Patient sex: F
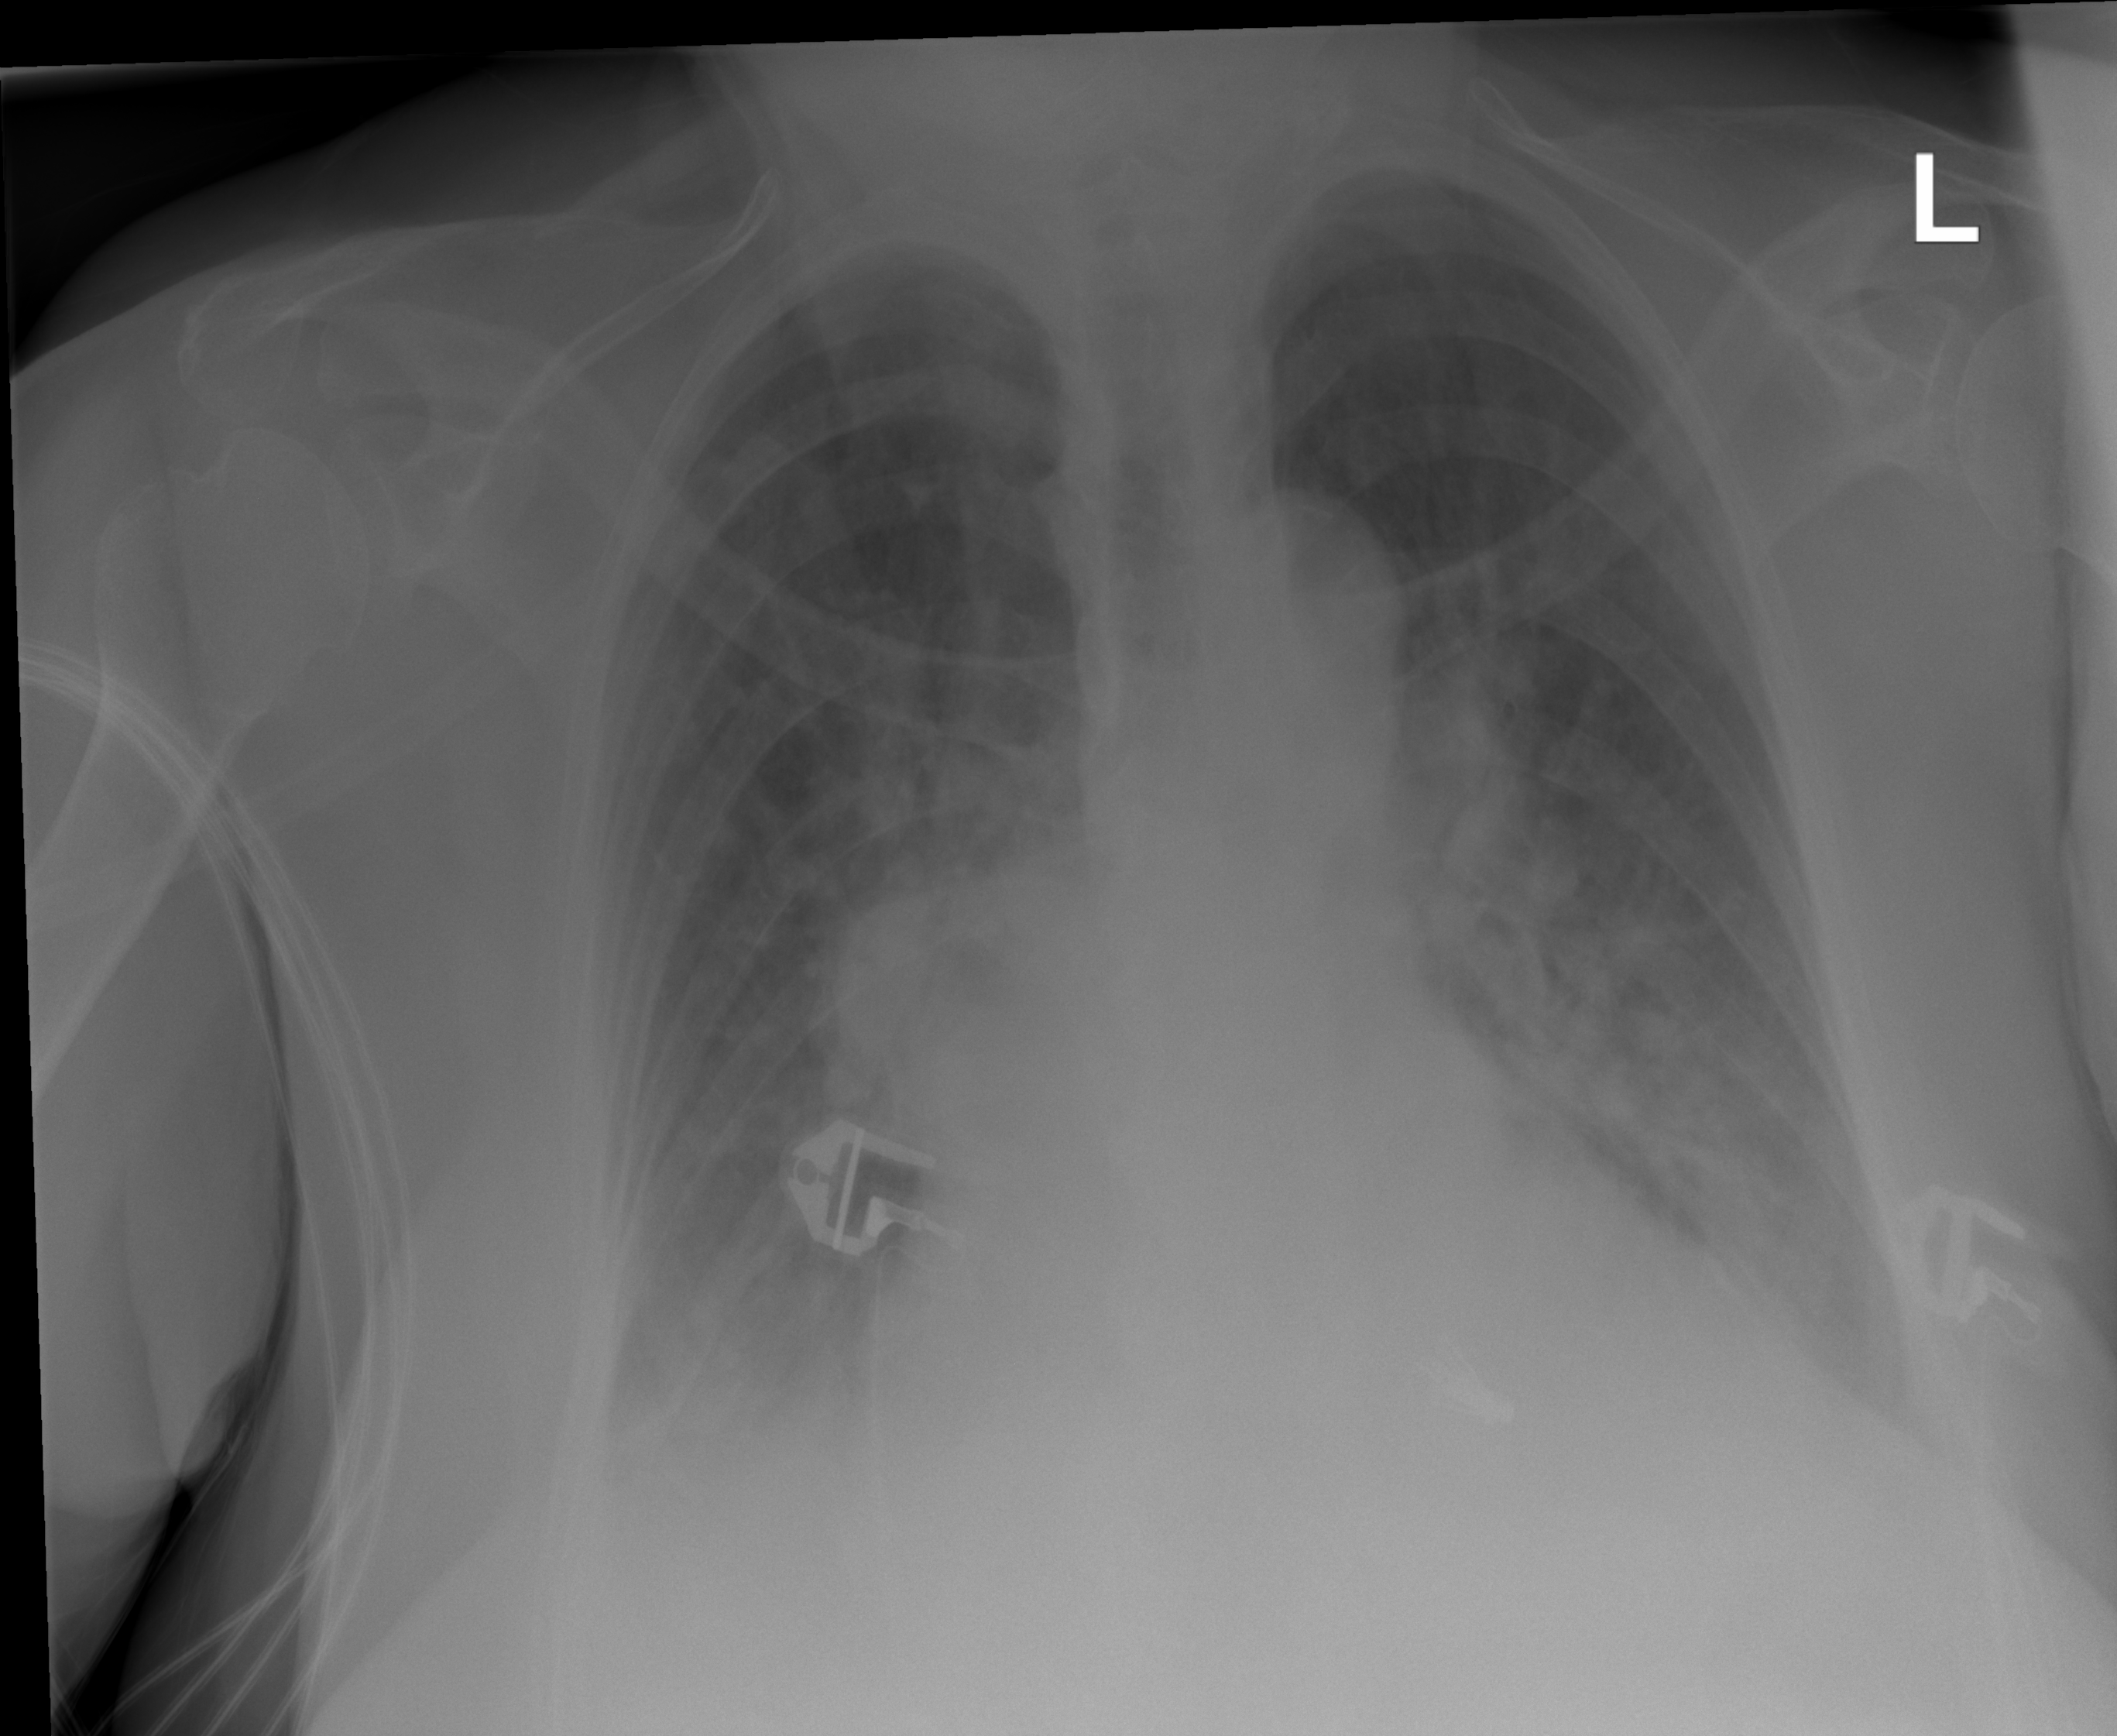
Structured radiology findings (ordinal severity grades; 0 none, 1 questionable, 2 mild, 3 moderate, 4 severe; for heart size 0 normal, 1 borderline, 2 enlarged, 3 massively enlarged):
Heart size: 2
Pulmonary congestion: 3
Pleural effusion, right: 2
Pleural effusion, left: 2
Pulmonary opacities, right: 2
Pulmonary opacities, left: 2
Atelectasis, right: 0
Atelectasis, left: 2